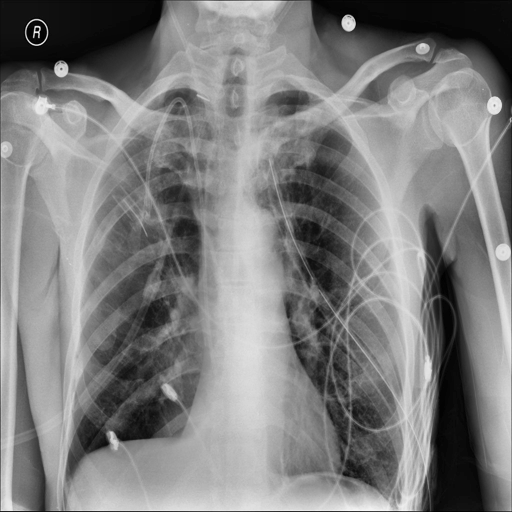
Finding: NORMAL